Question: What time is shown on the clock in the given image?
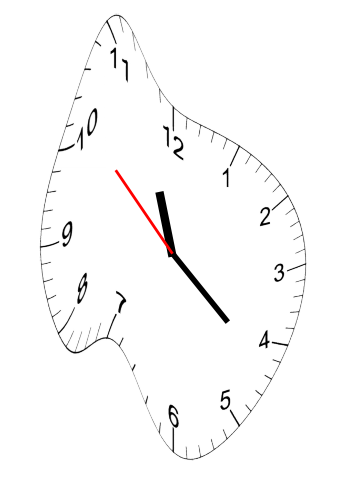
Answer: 11:21:52